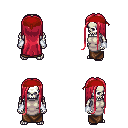
a pixel art fantasy rpg character, male body template, skeleton, white tunic, robe skirt, ruby red extra-long hairstyle, red bandana, white cloth bracers, four views (front, back, left, right), 2x2 character sprite sheet, small pixel art, hard edges, no anti-aliasing